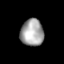
Tissue: lung
Cell type: Epithelial cells
Senescence score: 0.6999
Nuclear area (px): 613
Mean DAPI intensity: 163.106